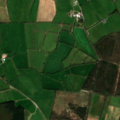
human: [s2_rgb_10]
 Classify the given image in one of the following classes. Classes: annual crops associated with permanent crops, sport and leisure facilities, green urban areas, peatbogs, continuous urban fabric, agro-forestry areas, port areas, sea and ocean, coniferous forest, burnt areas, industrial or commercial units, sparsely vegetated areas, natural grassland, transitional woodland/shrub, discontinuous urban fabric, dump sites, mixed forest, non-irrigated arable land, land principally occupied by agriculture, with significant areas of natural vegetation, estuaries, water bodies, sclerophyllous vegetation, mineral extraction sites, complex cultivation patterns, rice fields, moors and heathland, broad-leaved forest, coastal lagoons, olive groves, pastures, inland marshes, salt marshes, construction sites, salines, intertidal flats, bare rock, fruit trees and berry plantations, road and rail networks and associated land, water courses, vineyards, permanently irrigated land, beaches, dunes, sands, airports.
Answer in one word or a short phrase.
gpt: pastures, coniferous forest, transitional woodland/shrub